Question: I'm trying to enable JMS Adapter polling notifications, so that WebMethods flows could be triggered upon arrival of JMS messages.
However the notifications cannot be enabled as EventType Definitions are missing in EventTypeStore.
On the screenshot below a notification is set to enabled, but "Publish Events" cannot be turned on. Here's the error I get:

What I'm trying to find out is how do I add this EventType Definition for an existing document?
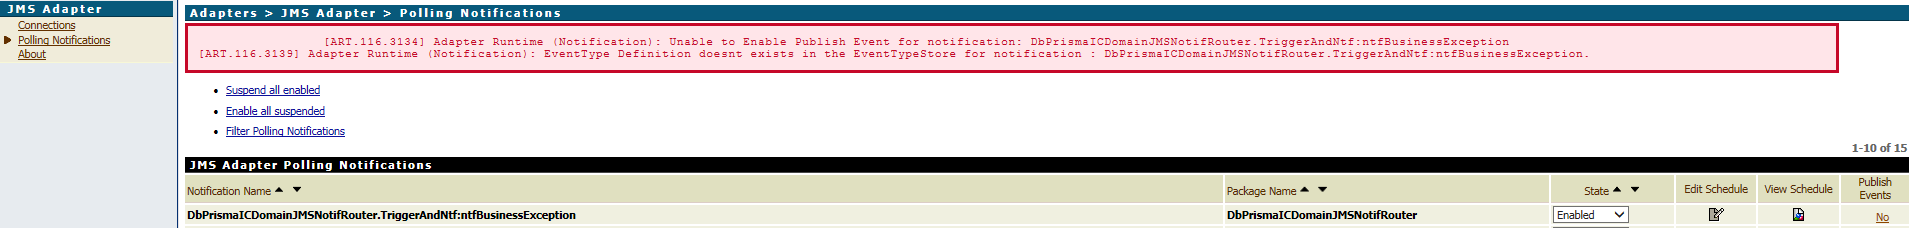
Answer: You don't need to check 'Publish events' for that. If you want to start execution of some Process instance for received JMS, just create a Start Message Event like this:

After that, create new Adapter Notification and set parameters like this:

Process Engine subscription trigger should pick this message then and create new Process Instance for it.